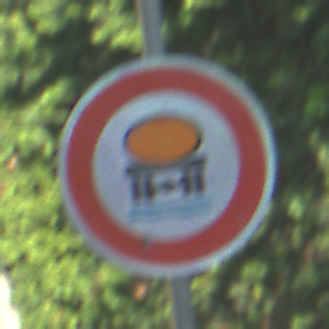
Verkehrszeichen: VerbotFahrzeugeWassergefaehrdenderLadung
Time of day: MorningAfternoon
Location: Outdoor (Urban)
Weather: PartlyCloudy
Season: NotSpecified
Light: Natural